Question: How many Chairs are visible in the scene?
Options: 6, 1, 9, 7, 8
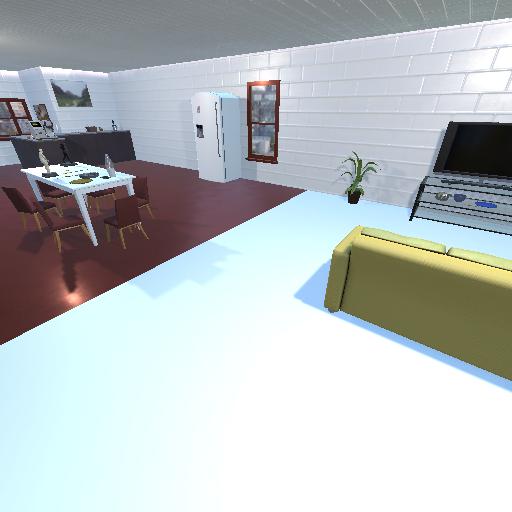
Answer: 6